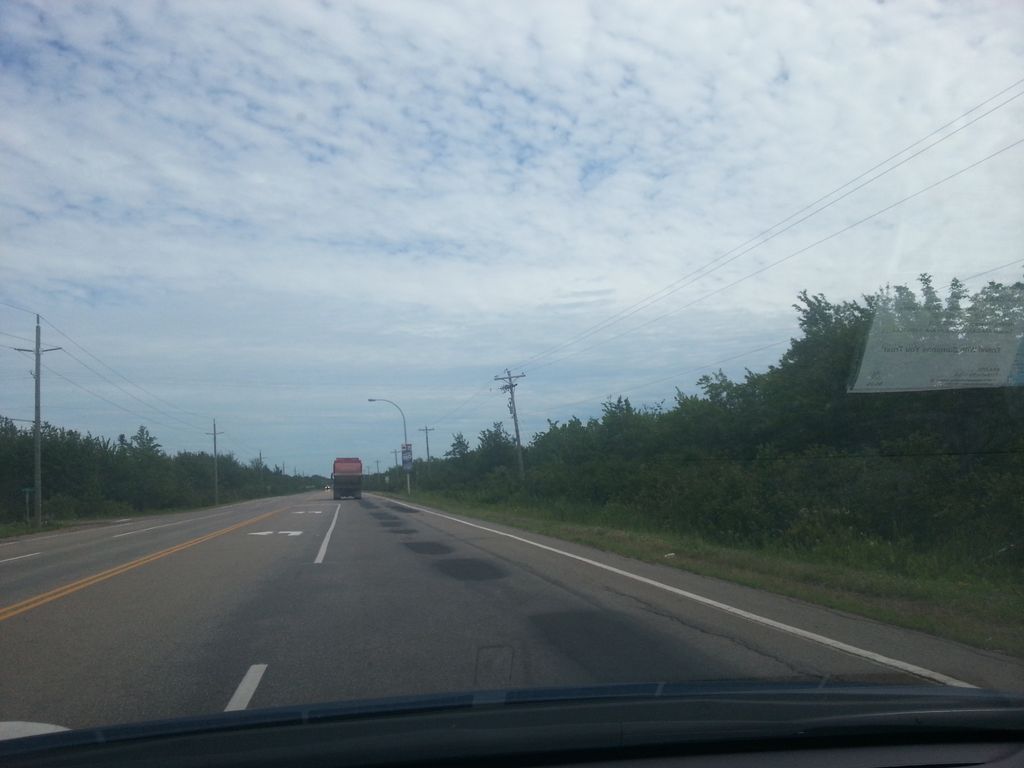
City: charlottetown